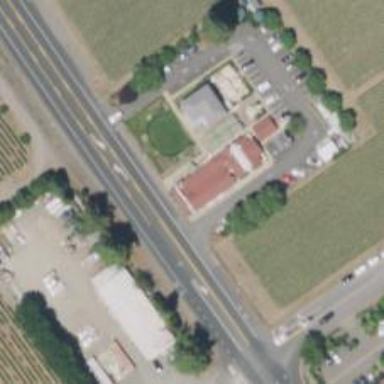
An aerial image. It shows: Convenience shop.